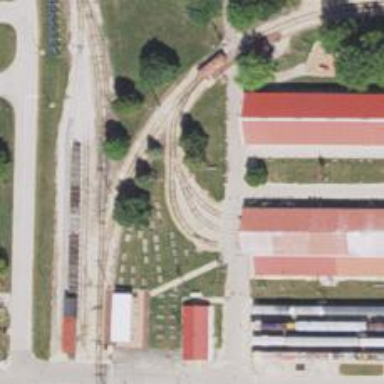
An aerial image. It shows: Preserved railway yard with electrified contact lines.